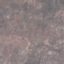
Land use / land cover class: HerbaceousVegetation